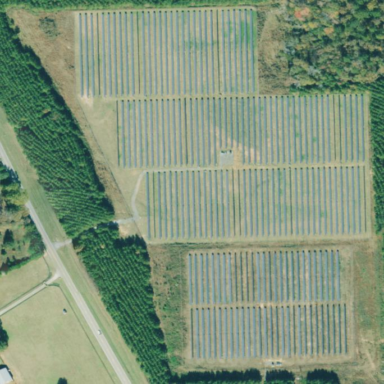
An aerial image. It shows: Solar power plant using photovoltaic technology.